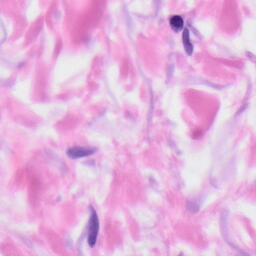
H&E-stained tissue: Skin